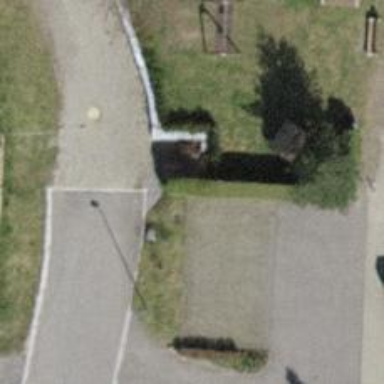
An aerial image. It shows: Hedge barrier.